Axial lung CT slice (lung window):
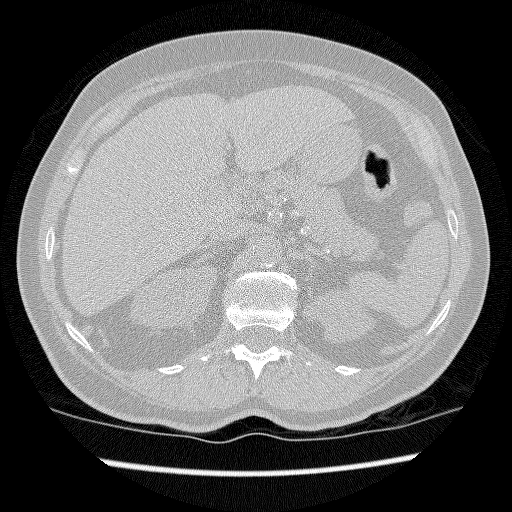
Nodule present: no